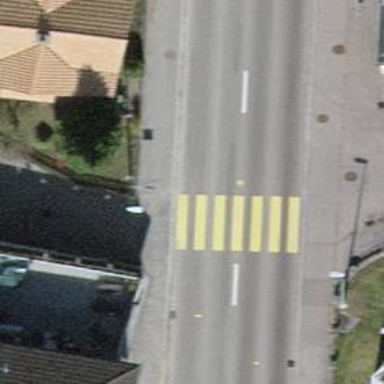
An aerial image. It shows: Uncontrolled crossing on the road.